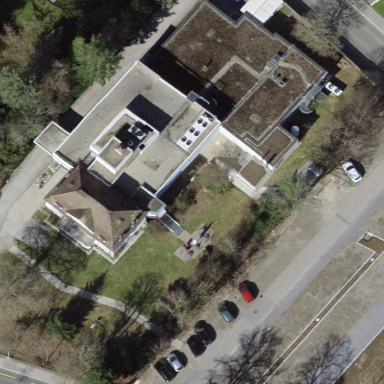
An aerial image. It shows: Hospital providing healthcare services.